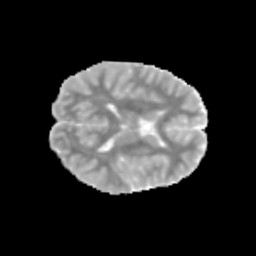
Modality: MD
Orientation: axial
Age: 8
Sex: male
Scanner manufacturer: siemens
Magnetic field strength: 3 T
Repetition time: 3.8 s
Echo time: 0.07 s